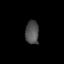
Tissue: lung
Cell type: Epithelial cells
Senescence score: 0.2243
Nuclear area (px): 307
Mean DAPI intensity: 80.964